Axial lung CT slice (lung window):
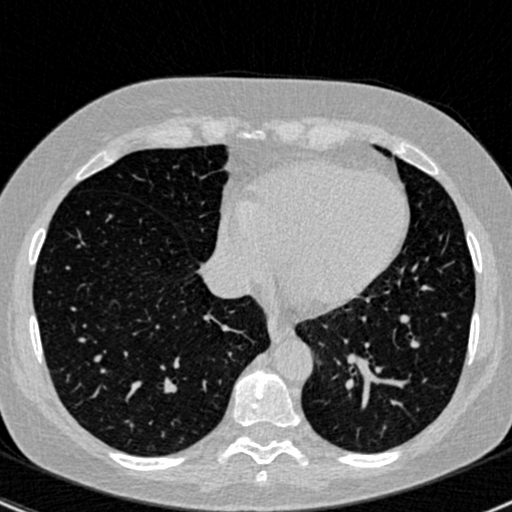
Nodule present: no